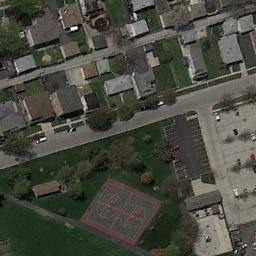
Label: basketball_court